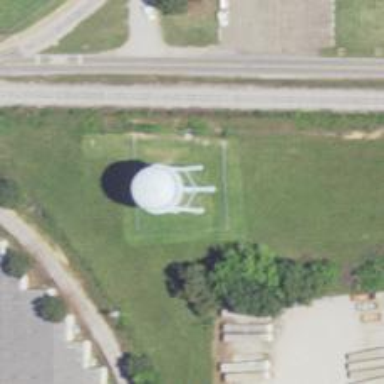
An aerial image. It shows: Water tower that is man-made.